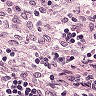
Metastatic tissue present: no